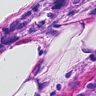
Metastatic tissue present: yes